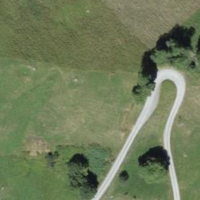
EUNIS habitat code: 26
Species observed at this site:
Zygaena transalpina
Nucifraga caryocatactes
Corvus corax